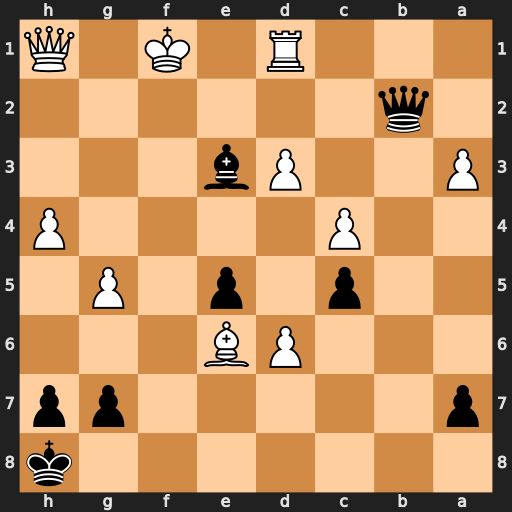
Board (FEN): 7k/p5pp/3PB3/2p1p1P1/2P4P/P2Pb3/1q6/3R1K1Q
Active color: b
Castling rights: -
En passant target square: -
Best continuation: Qf2#